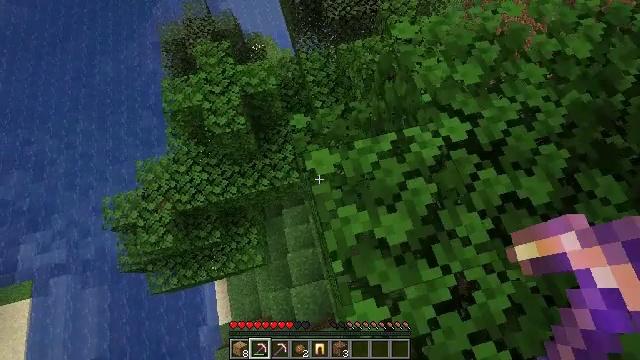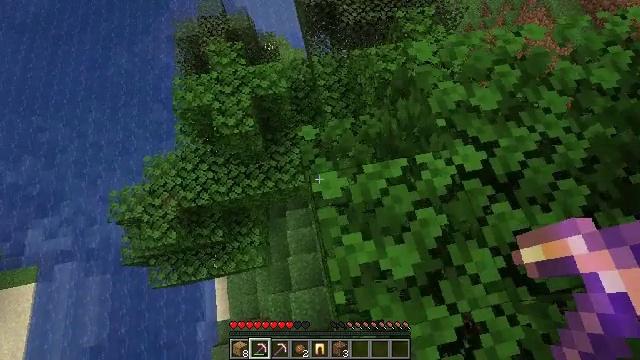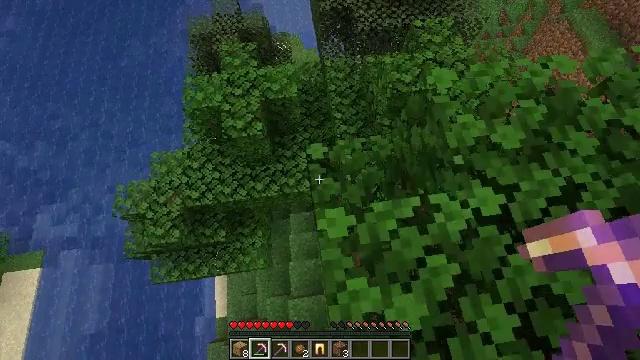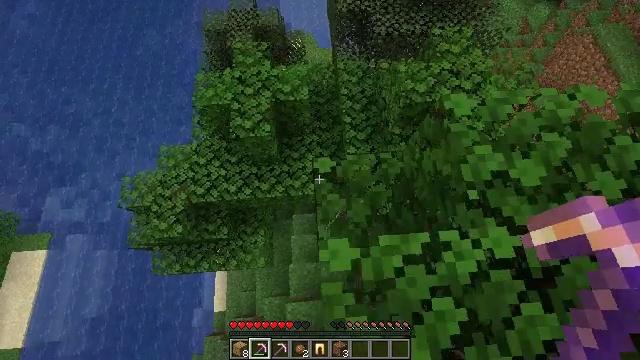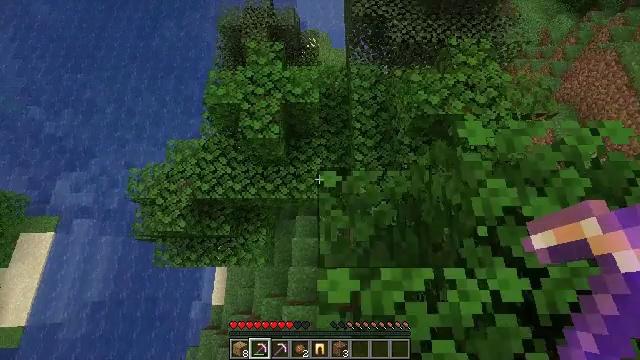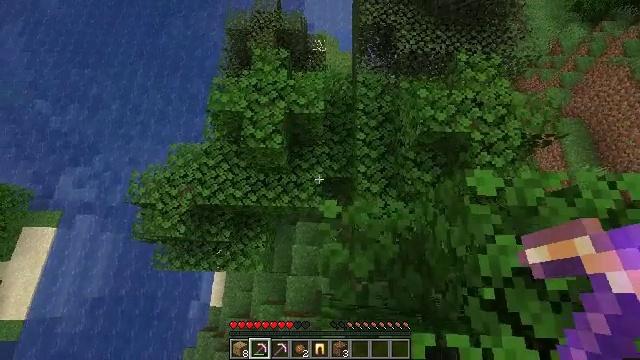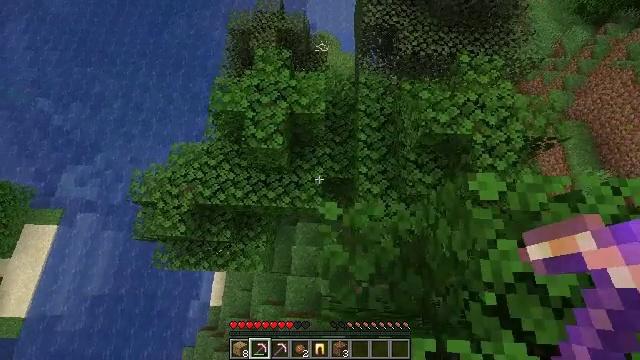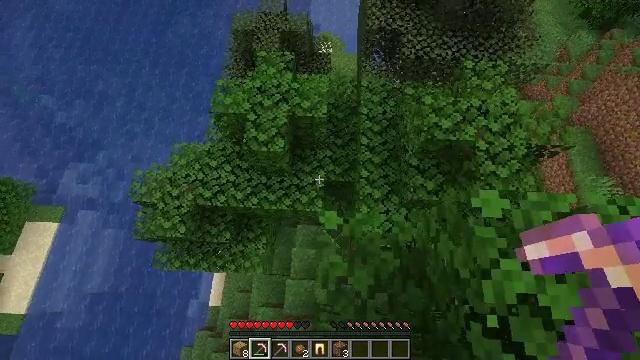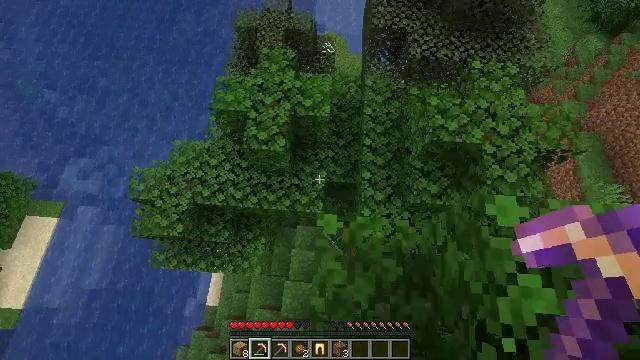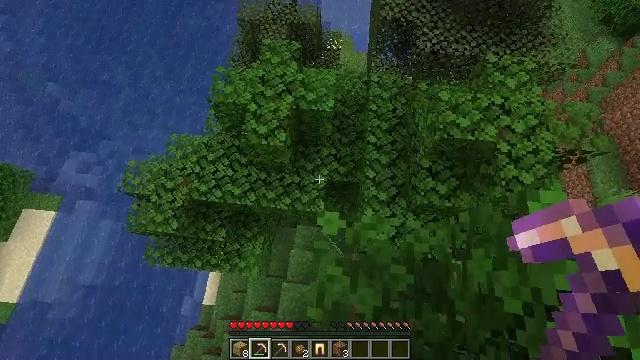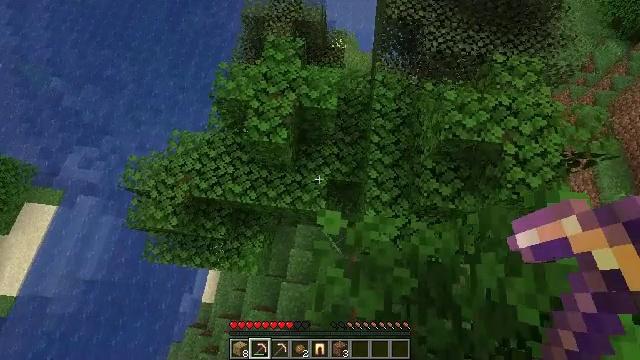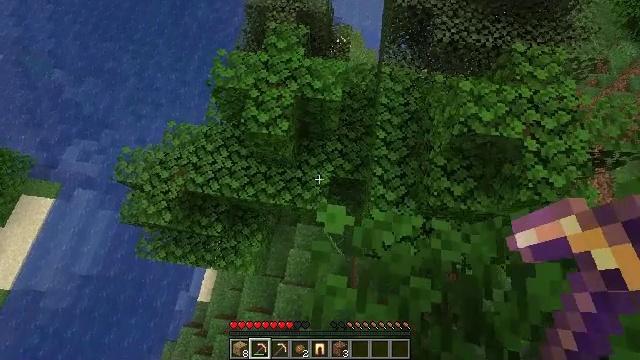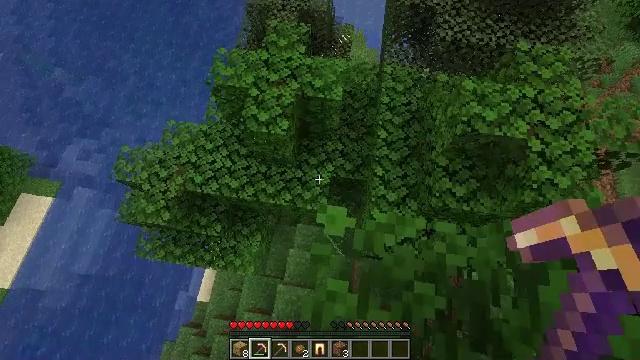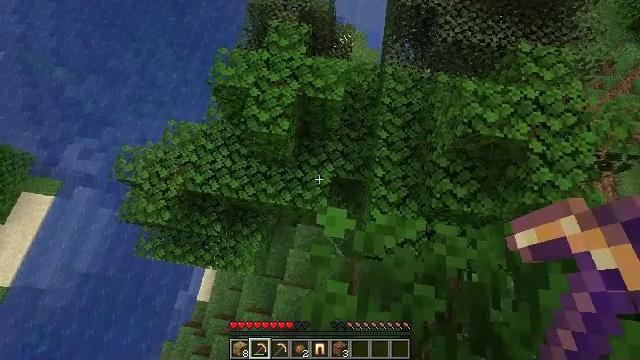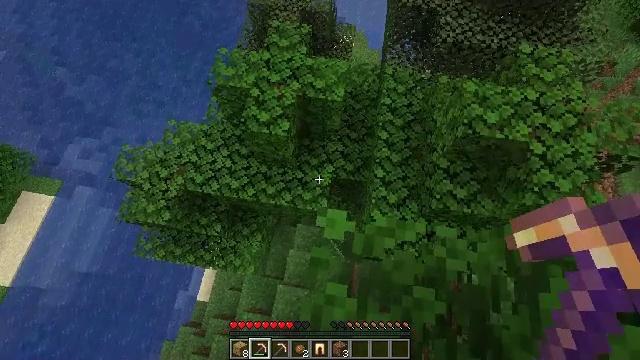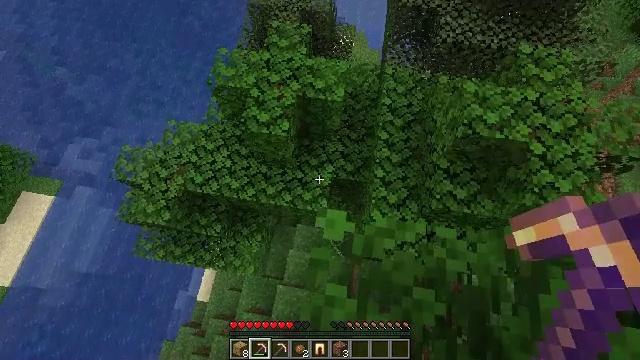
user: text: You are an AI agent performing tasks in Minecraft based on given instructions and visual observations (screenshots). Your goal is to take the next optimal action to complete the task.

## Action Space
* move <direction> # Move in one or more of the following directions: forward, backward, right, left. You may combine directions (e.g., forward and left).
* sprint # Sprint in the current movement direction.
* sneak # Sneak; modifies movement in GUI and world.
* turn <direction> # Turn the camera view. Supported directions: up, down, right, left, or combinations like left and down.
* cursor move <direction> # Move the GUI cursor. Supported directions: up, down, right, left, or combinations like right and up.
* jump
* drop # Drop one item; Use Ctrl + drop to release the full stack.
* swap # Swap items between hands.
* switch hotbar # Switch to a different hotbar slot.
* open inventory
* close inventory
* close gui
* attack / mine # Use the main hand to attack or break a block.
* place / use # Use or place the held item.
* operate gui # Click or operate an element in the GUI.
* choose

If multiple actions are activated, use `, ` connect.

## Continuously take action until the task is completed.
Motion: motion action
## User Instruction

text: Digging the cobblestone underground.
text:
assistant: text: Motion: move forward, turn left
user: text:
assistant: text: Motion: move forward, turn left
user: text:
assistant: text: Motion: move forward, turn left
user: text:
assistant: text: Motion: move forward, turn left
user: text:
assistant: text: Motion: move forward, turn left
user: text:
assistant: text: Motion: no_op
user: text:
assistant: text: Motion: no_op
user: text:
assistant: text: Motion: turn left
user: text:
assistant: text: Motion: turn left
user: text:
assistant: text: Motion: turn left
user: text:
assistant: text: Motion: turn left
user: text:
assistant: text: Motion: no_op
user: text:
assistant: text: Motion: no_op
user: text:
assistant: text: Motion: no_op
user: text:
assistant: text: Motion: no_op
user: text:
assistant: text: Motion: no_op
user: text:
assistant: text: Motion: no_op
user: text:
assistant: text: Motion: no_op
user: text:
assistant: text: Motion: no_op
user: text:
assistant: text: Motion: no_op
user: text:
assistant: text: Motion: turn right
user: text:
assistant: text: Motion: turn right and up
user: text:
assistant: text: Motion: turn right and up
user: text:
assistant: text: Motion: turn right and up
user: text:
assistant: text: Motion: turn right and up
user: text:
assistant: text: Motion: turn right
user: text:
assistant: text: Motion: turn right
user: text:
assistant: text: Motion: turn right and up
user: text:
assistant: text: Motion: turn right and up
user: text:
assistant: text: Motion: turn right and up